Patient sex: M
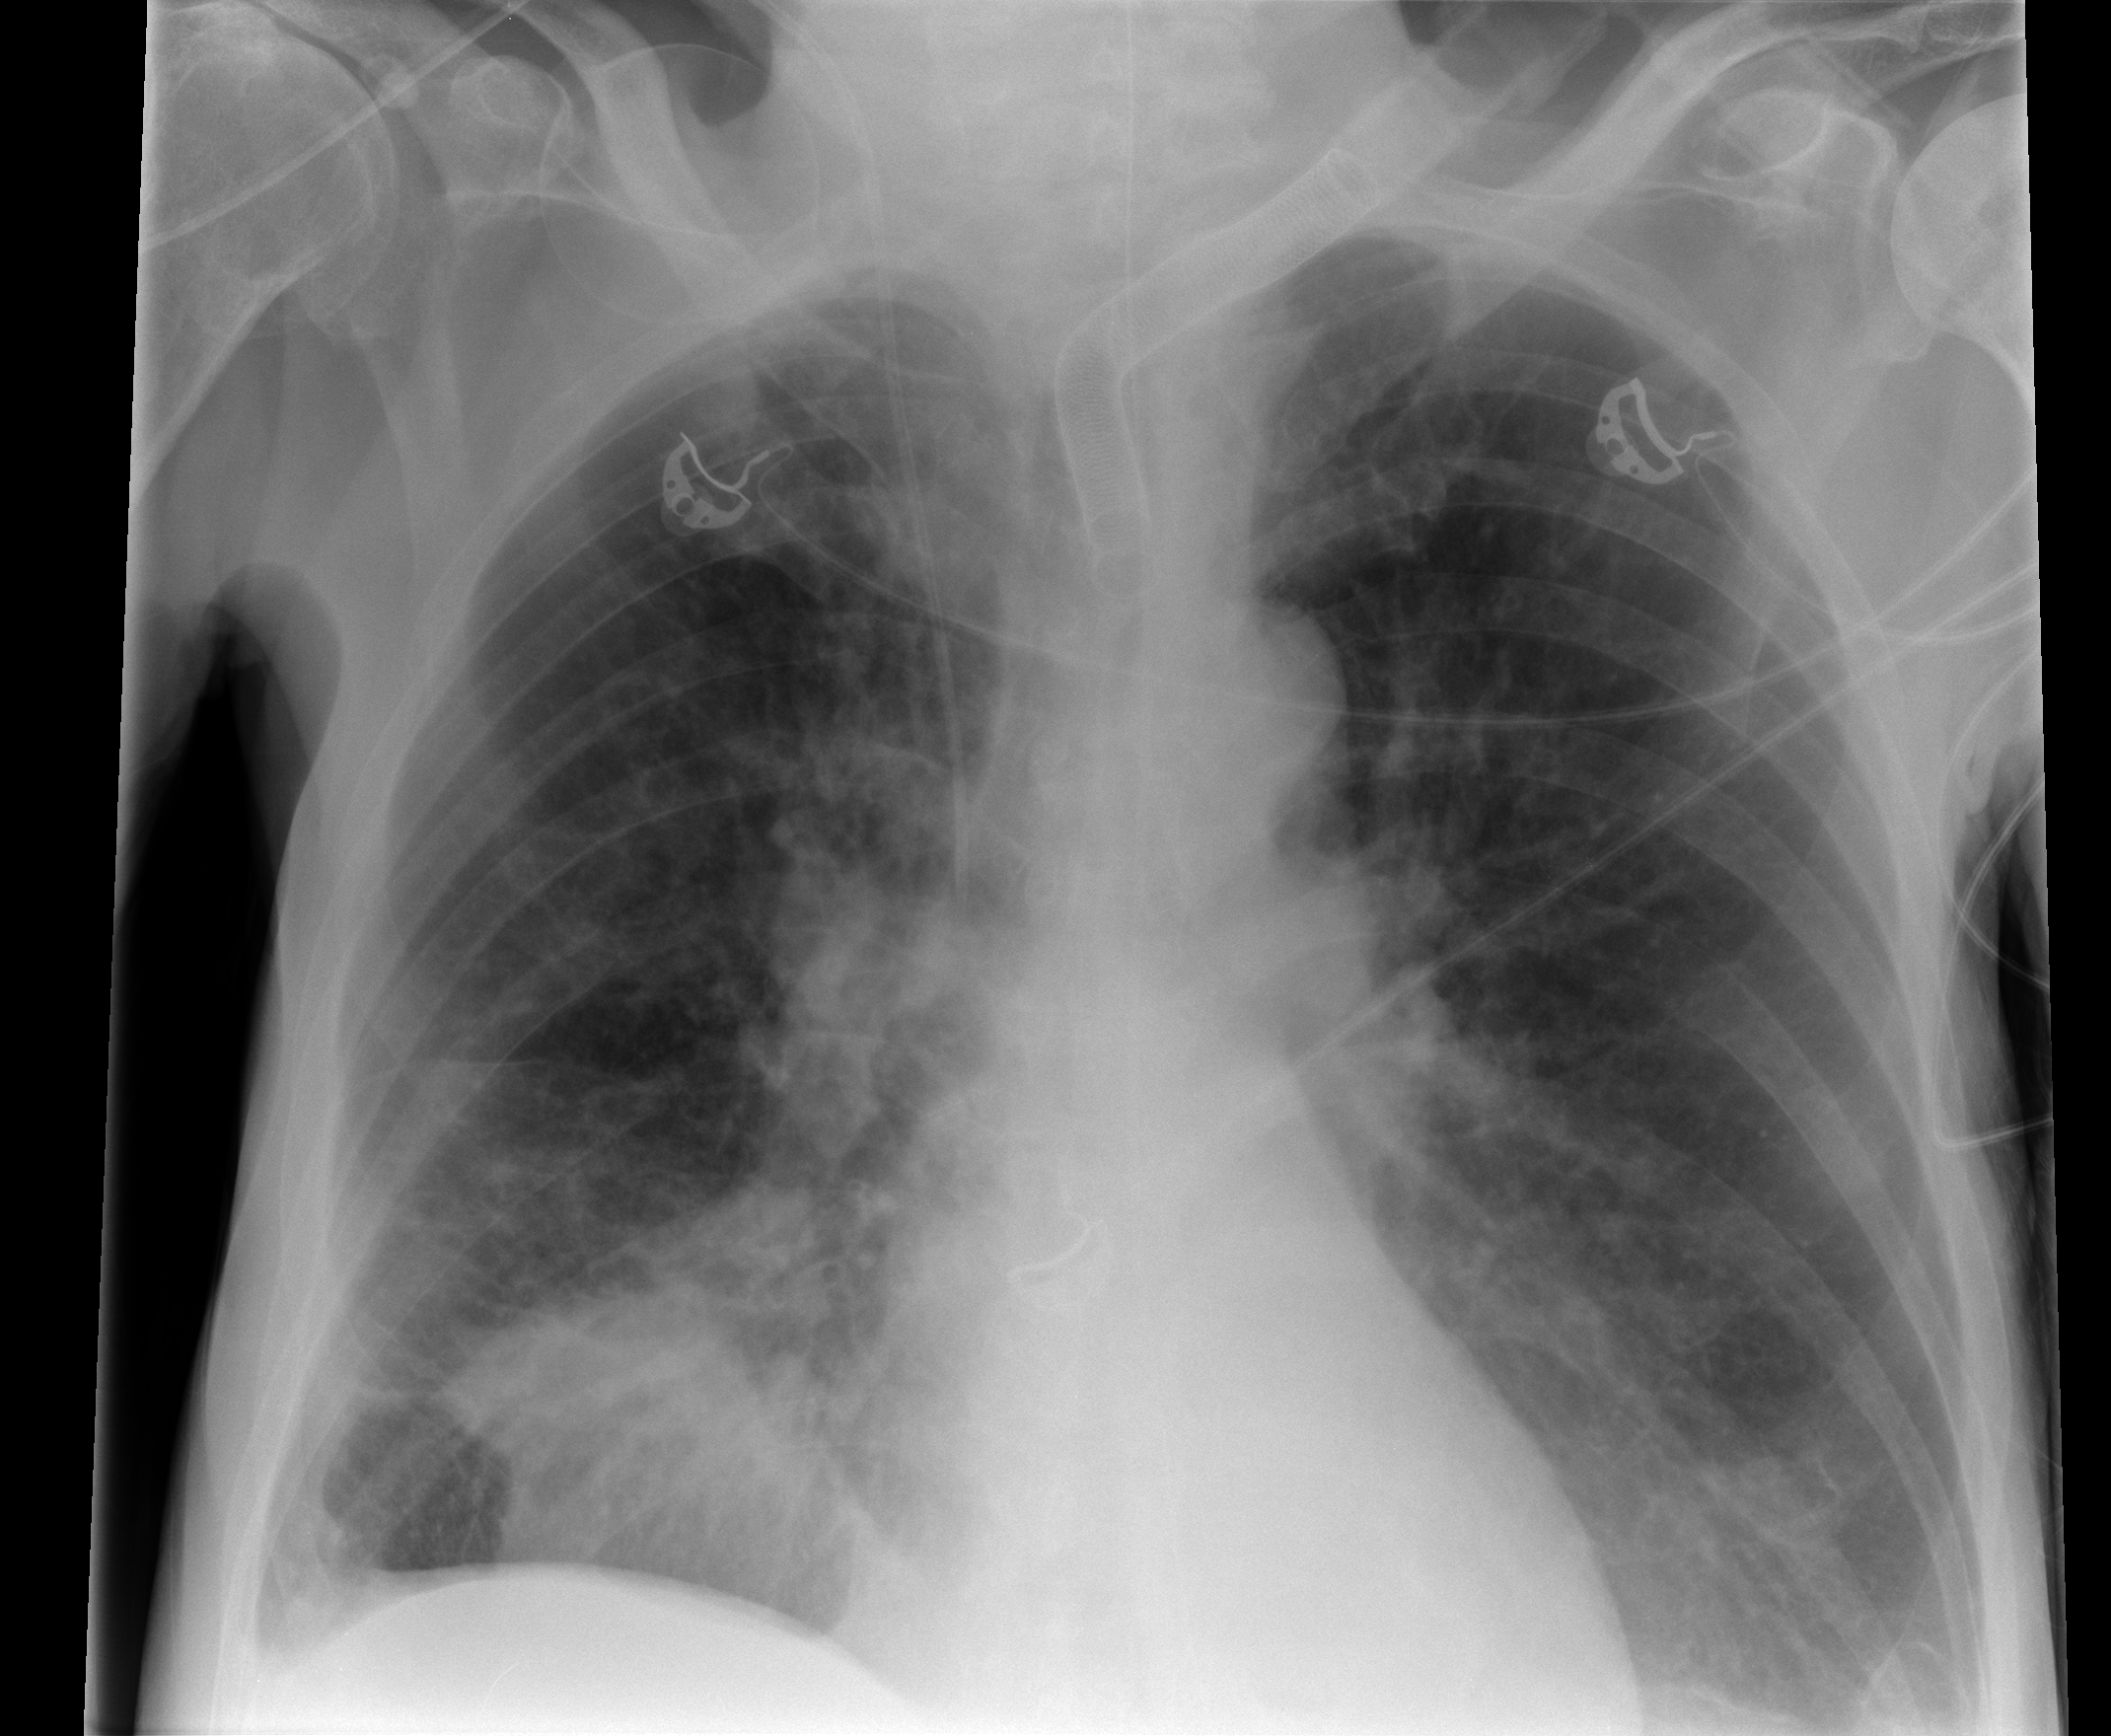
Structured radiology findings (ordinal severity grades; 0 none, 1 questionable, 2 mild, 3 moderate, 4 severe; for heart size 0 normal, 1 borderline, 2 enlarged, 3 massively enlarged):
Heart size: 0
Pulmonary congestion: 2
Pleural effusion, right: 2
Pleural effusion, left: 2
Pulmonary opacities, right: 3
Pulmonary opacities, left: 0
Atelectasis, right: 3
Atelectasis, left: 2